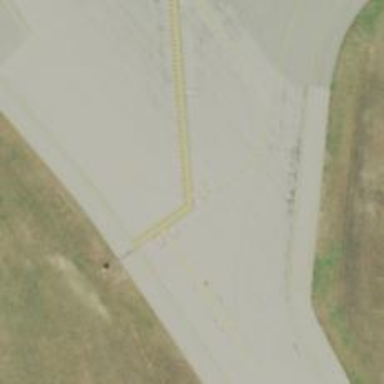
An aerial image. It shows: Image of taxiway at airport.